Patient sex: F
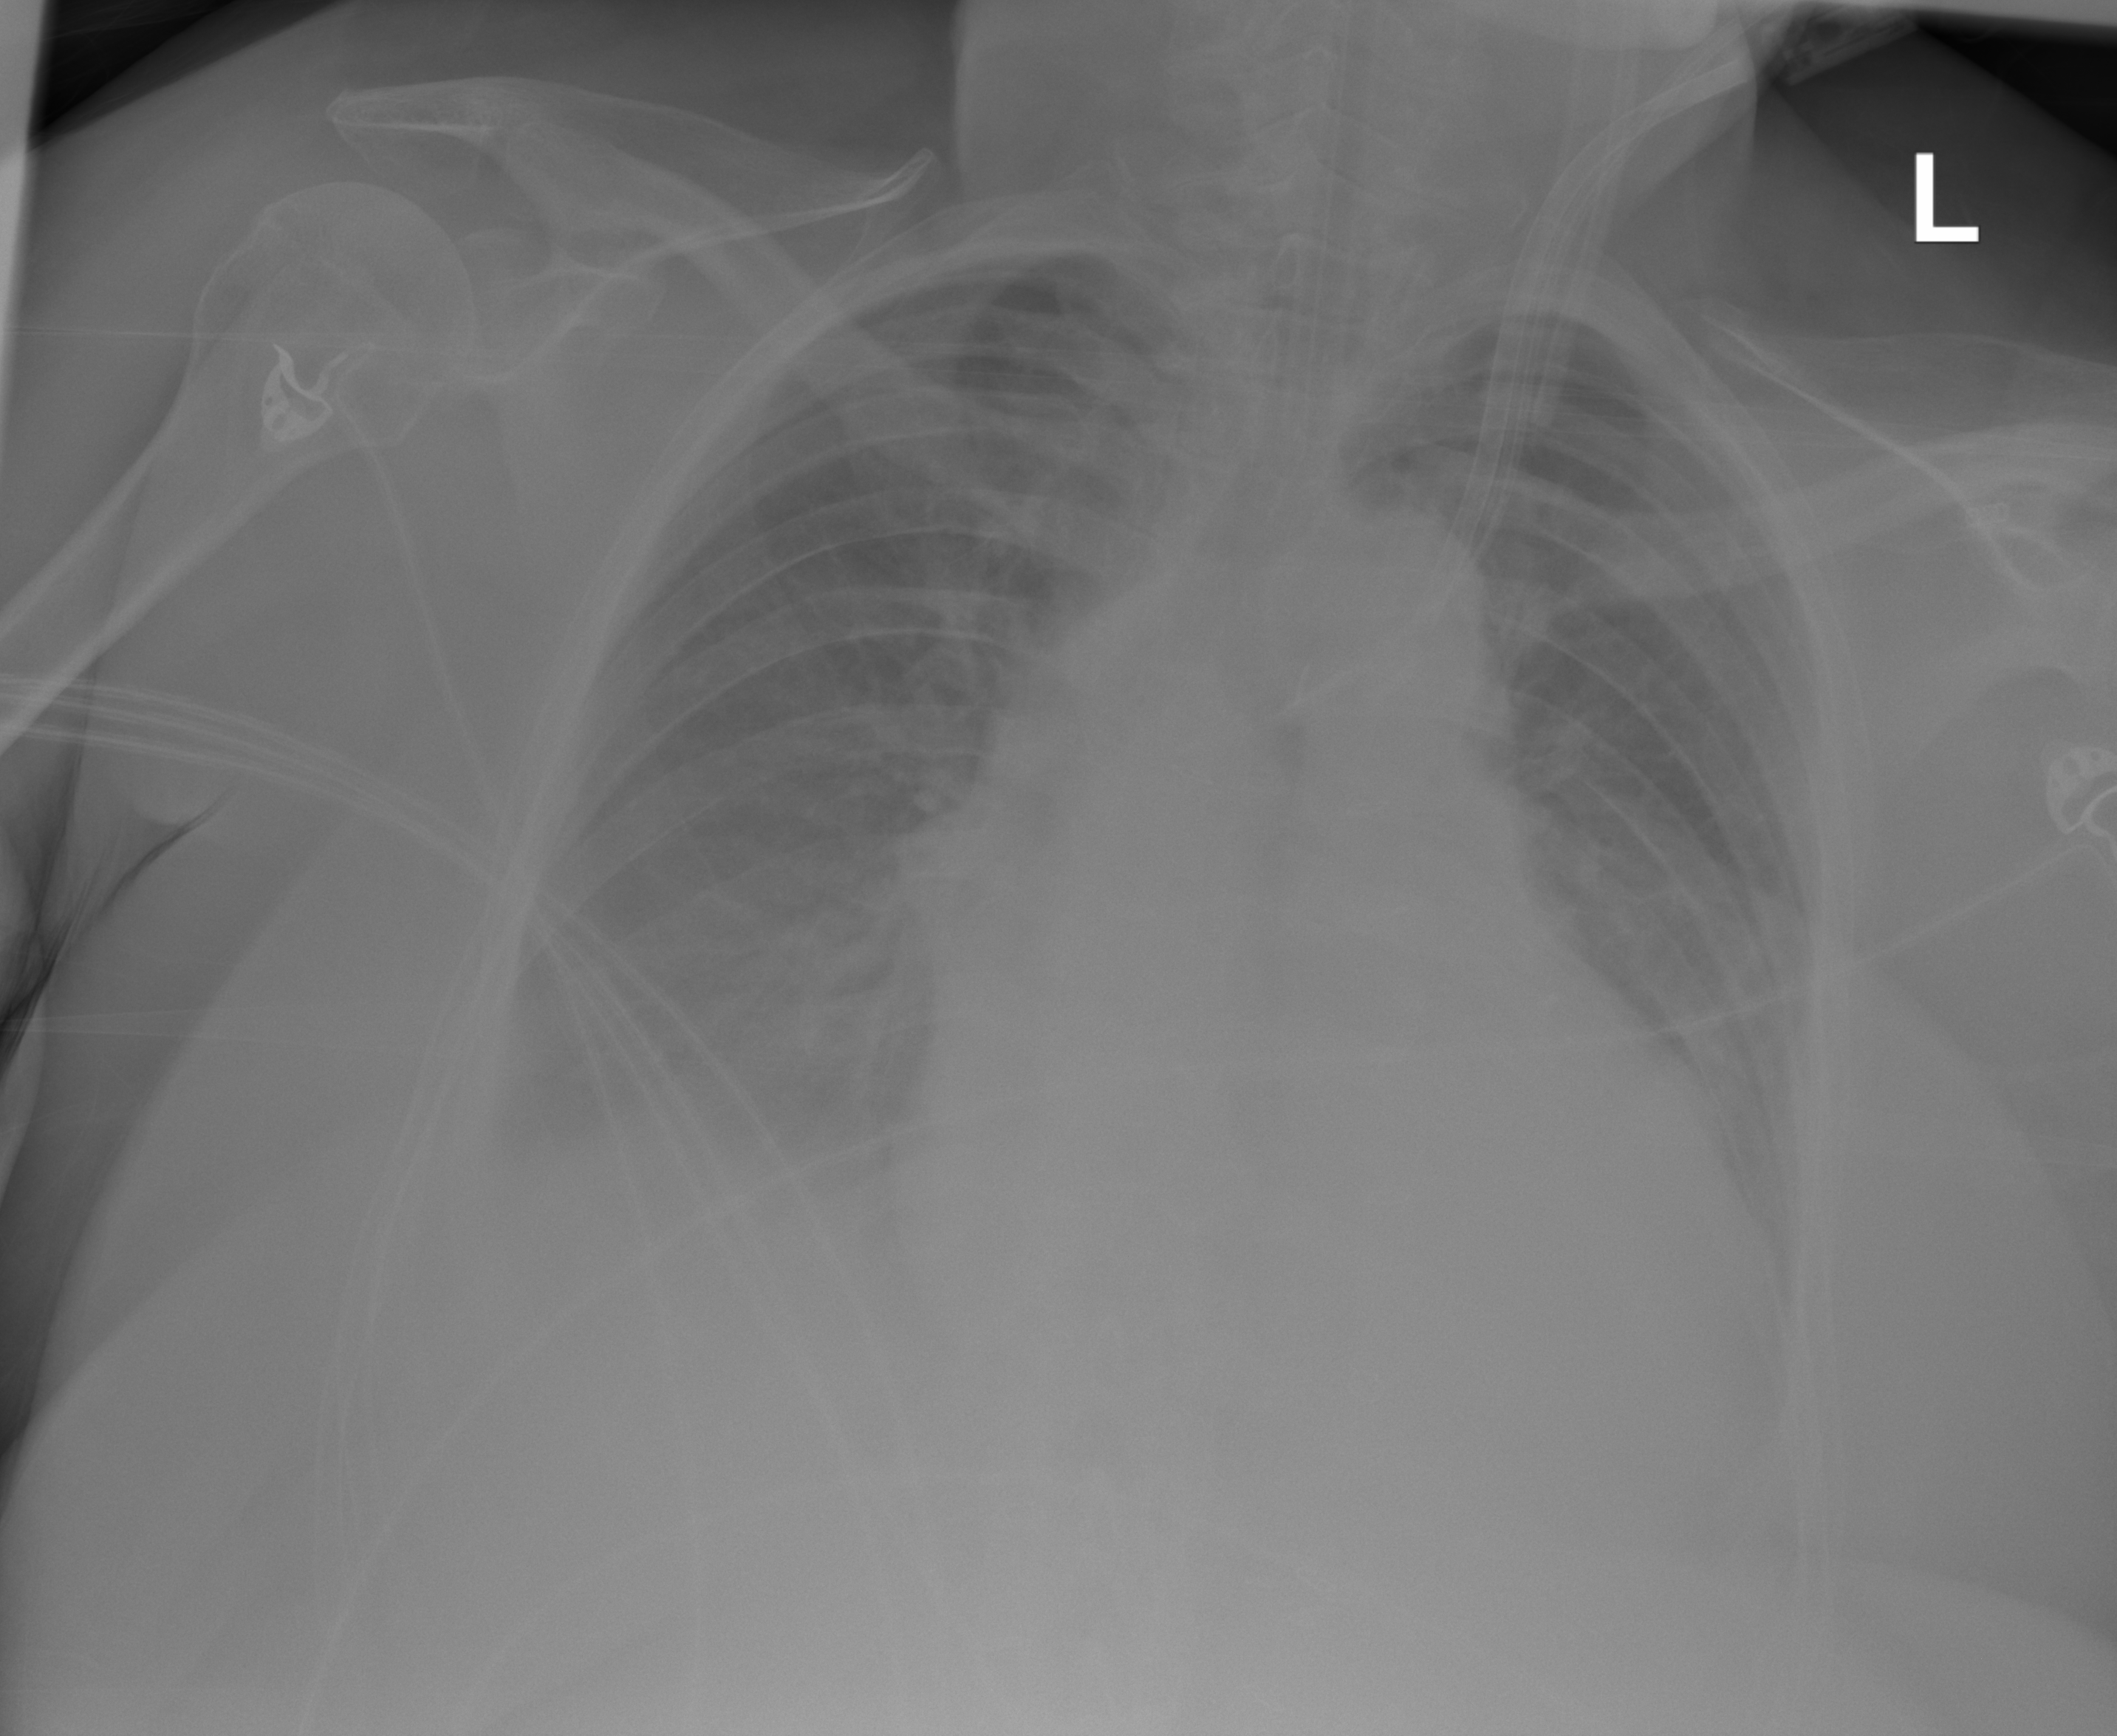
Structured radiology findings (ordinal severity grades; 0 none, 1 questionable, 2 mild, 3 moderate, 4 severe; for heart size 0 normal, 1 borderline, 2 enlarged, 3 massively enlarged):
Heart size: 2
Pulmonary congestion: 2
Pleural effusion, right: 3
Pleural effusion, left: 2
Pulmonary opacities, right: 0
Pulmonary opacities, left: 0
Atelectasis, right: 2
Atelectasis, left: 2